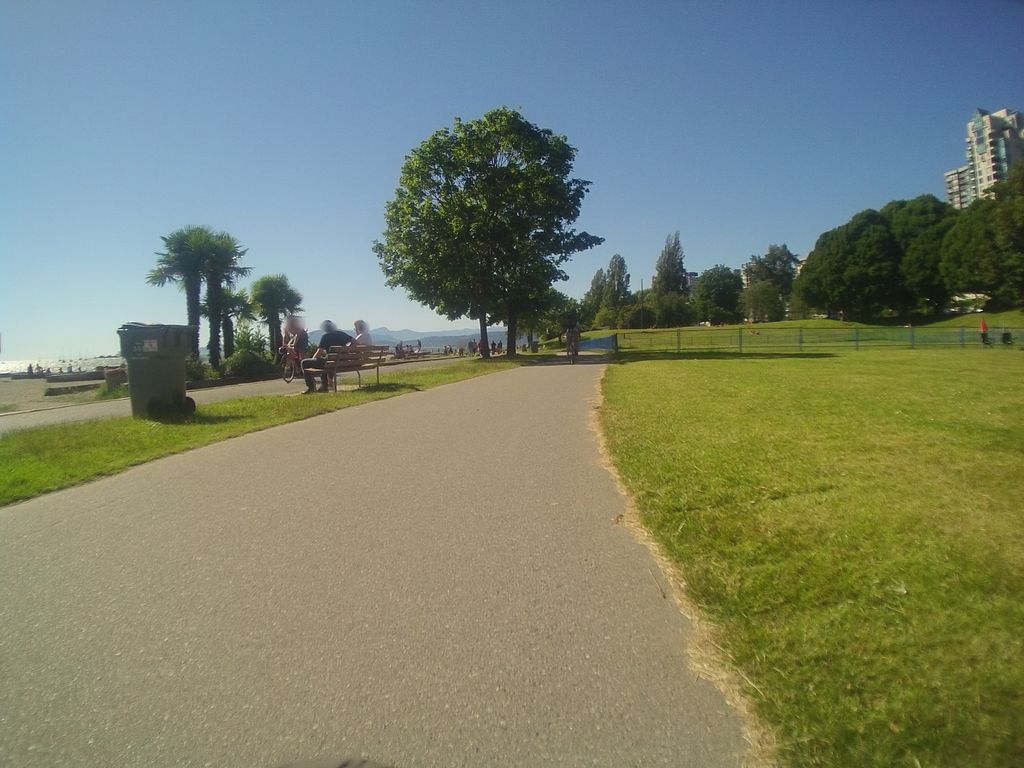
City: vancouver